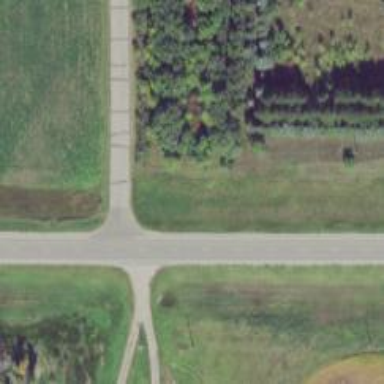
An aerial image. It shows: Secondary road with asphalt surface.